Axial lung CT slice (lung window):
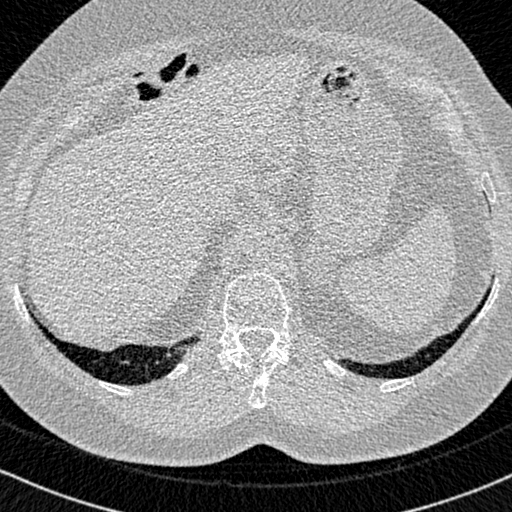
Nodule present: no